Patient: sex M, age 53
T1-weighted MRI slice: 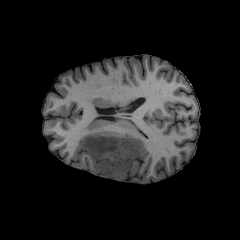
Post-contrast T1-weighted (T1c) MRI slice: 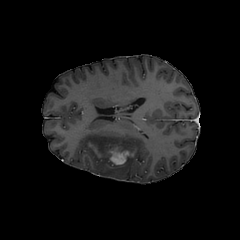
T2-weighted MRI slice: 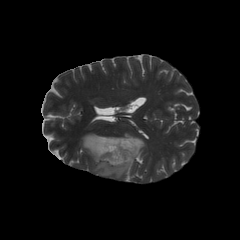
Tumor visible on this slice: yes
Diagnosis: Astrocytoma, IDH-mutant
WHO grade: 4